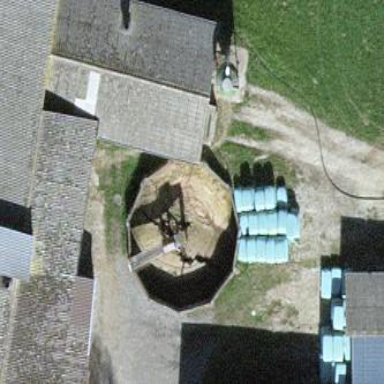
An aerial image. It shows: Storage tank building.